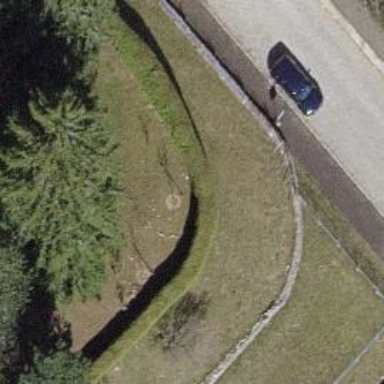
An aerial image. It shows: Hedge barrier.